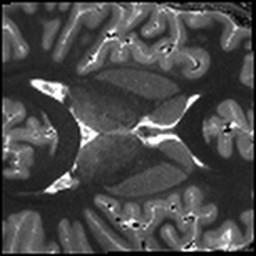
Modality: T1map
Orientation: axial
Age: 22
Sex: male